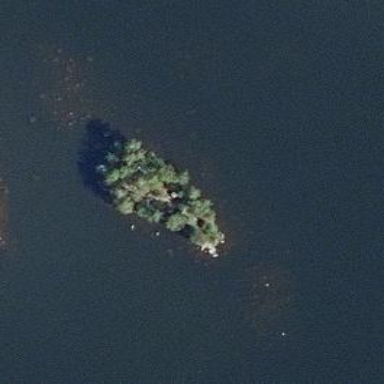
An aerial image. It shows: Islet.